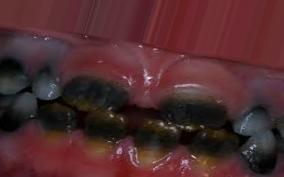
Condition: Tooth Discoloration